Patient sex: F
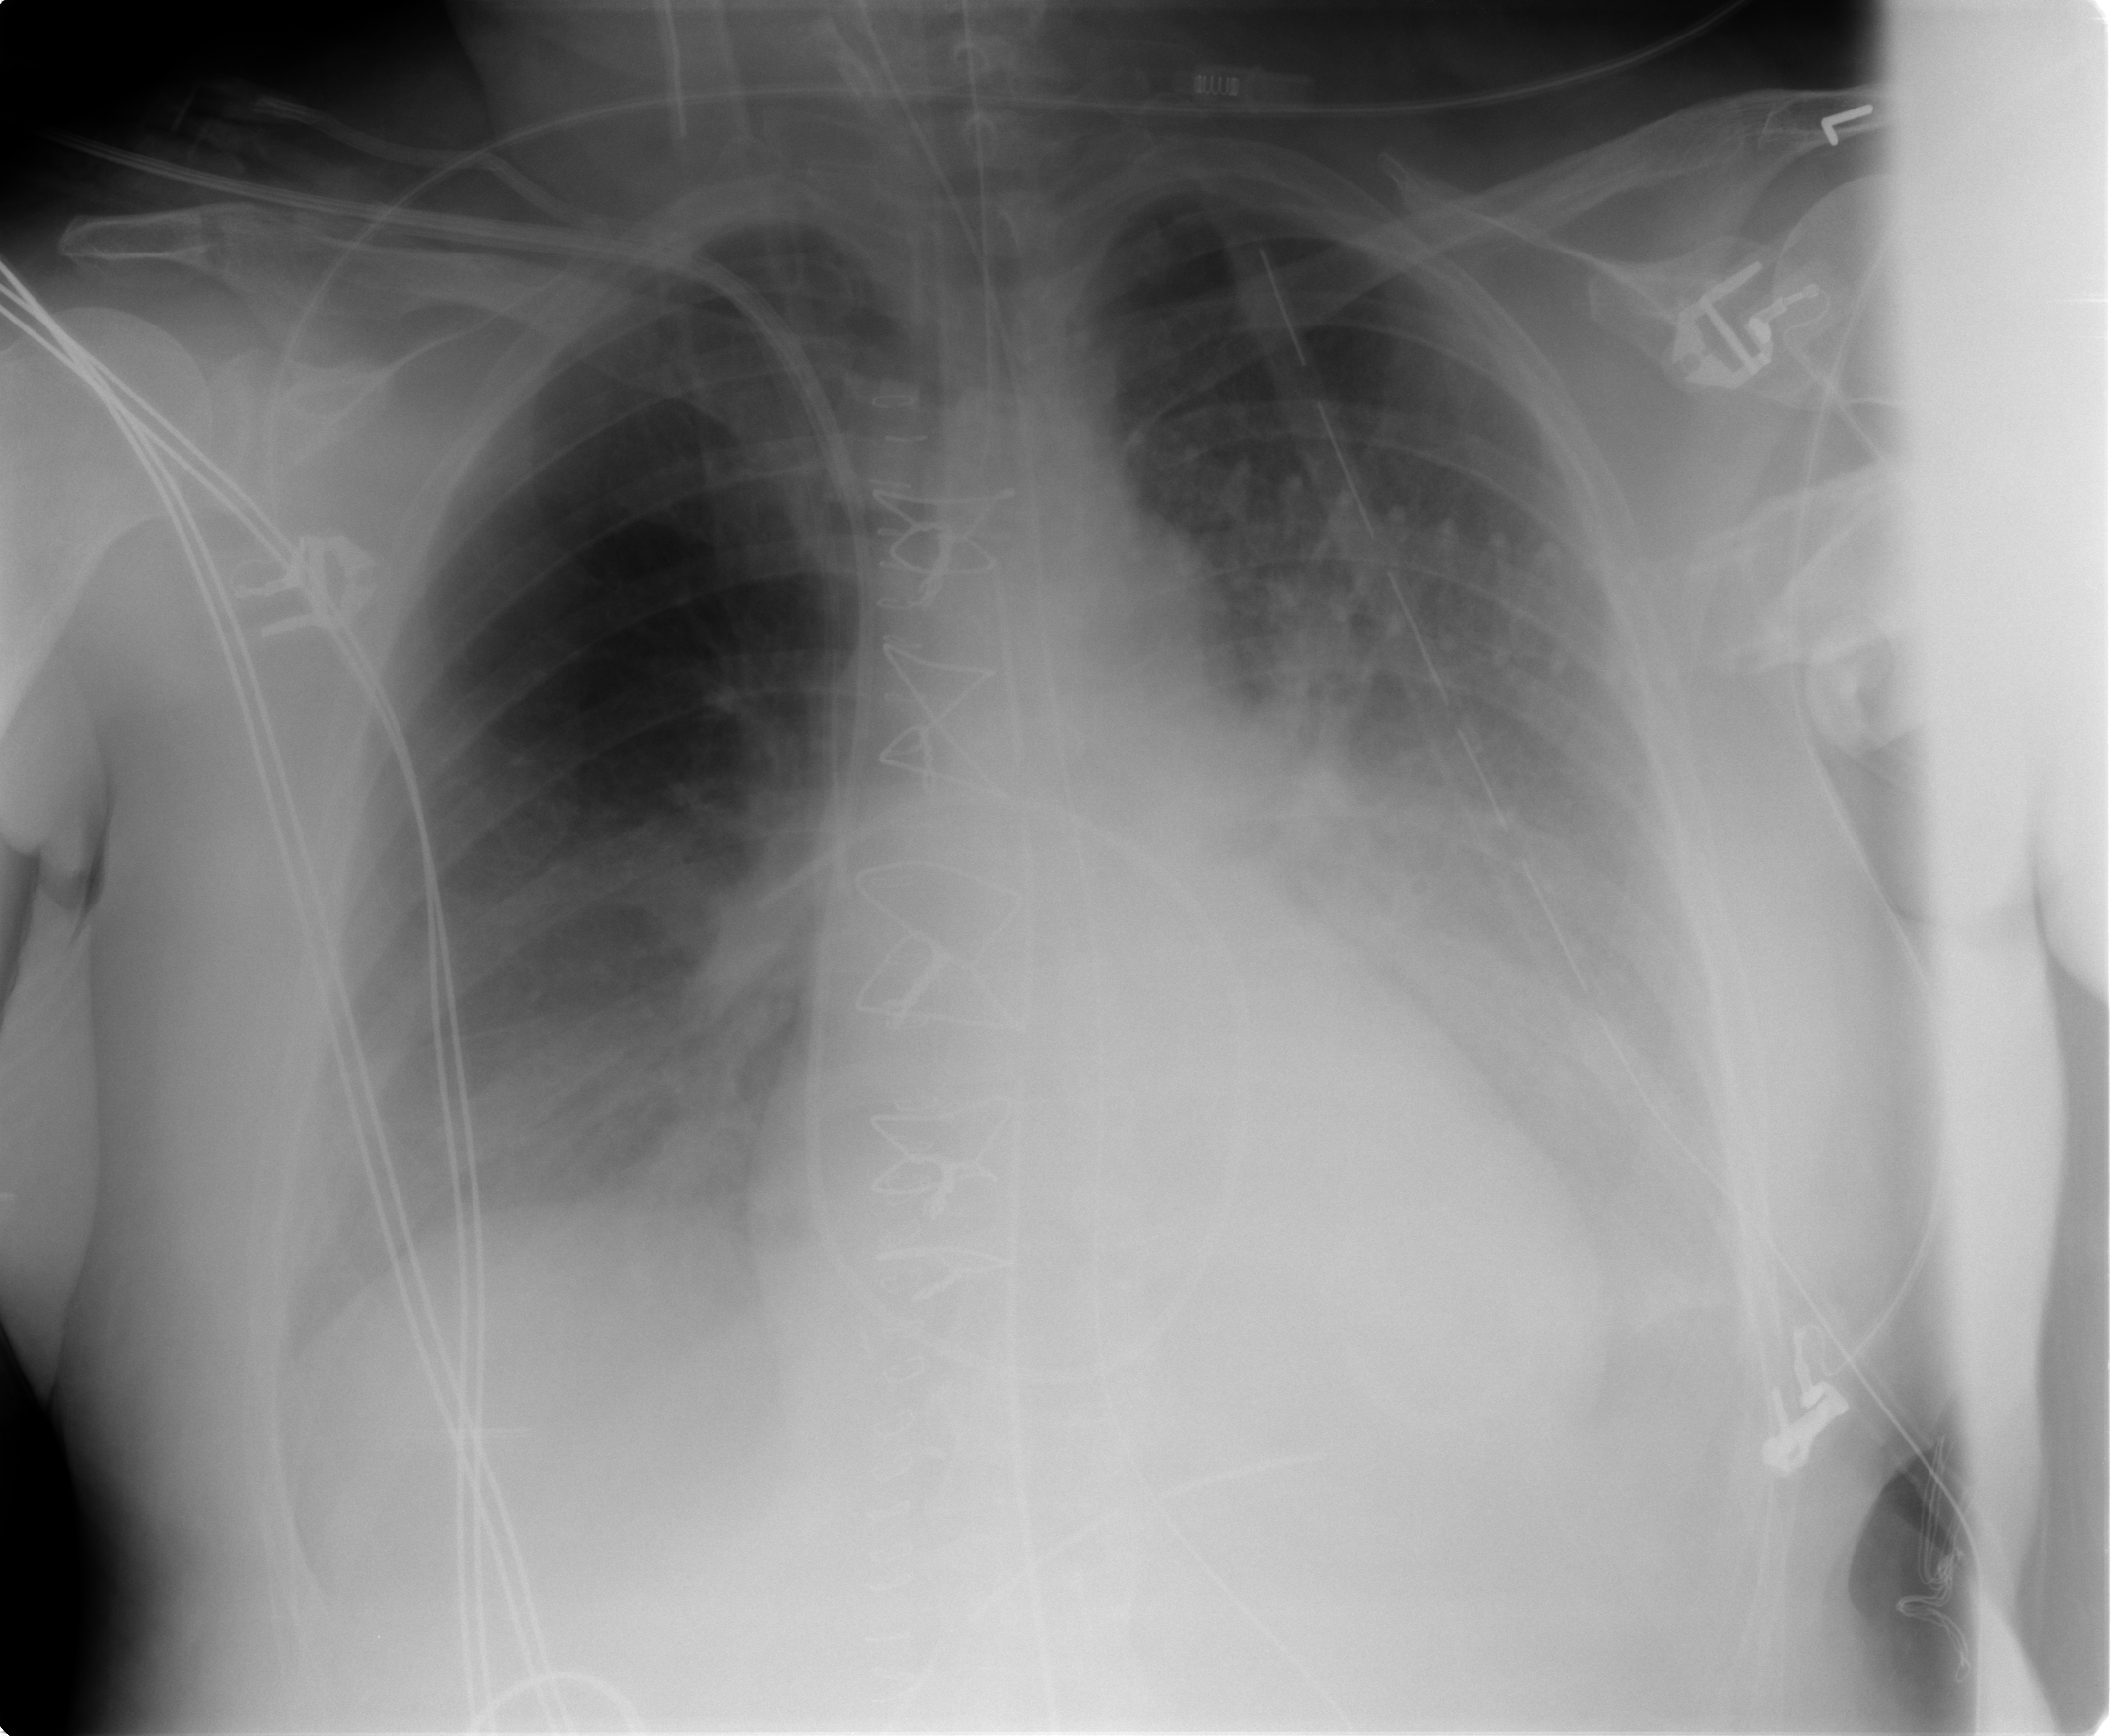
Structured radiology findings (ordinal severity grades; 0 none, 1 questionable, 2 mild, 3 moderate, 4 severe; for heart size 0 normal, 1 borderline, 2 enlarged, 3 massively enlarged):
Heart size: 2
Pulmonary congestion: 2
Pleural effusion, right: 2
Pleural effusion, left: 3
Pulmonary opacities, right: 0
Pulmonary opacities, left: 2
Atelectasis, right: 0
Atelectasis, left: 2